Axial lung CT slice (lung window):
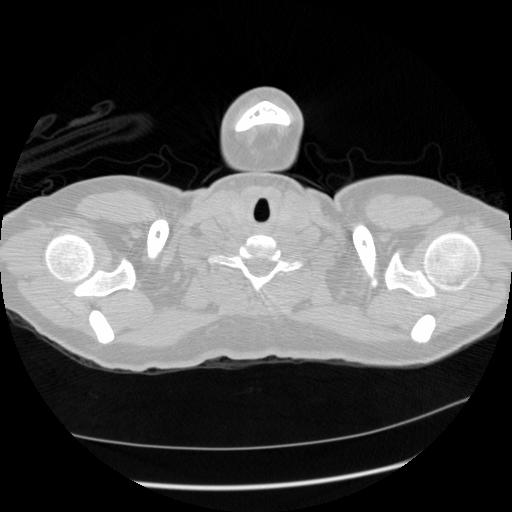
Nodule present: no